Question: When reading <URL>? Finding an approvable approximation would save paper.
For example, how to convert these colors to see whether the light and dark blues and reds can be differentiated on paper?
'''
temp <- rgb2hsv(239, 138, 98, maxColorValue=255)
Rl <- hsv(h = temp[1,], s = 0.5, v = 1)
Rd <- hsv(h = temp[1,], s = 0.5, v = 0.4)
temp <- rgb2hsv(103, 169, 207, maxColorValue=255)
Cl <- hsv(h = temp[1,], s = temp[2,], v = 1)
Cd <- hsv(h = temp[1,], s = temp[2,], v = 0.4)
plot(1:4, type = "p", col = c(Rl, Rd, Cl, Cd), pch = 19, cex = 8, xlim = c(0,5), ylim = c(0,5))
'''

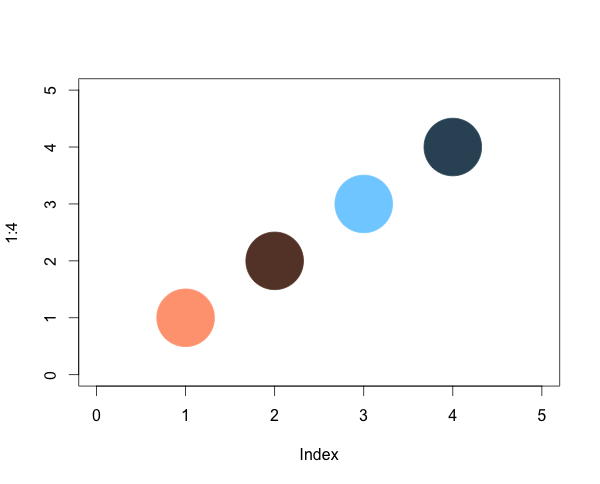
Answer: Use an HCL palette with chroma set to zero to create greyscale values that are indistinguishable to the human eye.
'''
library(colorspace)
n <- 10
cols <- rainbow_hcl(n)
plot(seq_len(n), cex = 5, pch = 20, col = cols)
greys <- rainbow_hcl(n, c = 0)
plot(seq_len(n), cex = 5, pch = 20, col = greys)
'''
If you want to generate the greys from your original colours, use the 'scales' package.
'''
library(scales)
greys2 <- col2hcl(cols, c = 0)
plot(seq_len(n), cex = 5, pch = 20, col = greys2)
'''